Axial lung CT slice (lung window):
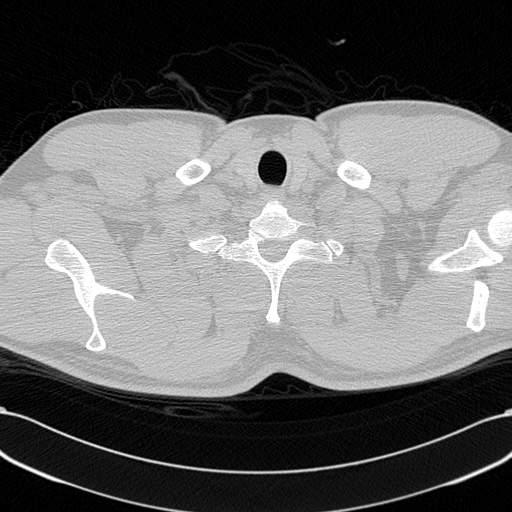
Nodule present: no